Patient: sex M, age 50
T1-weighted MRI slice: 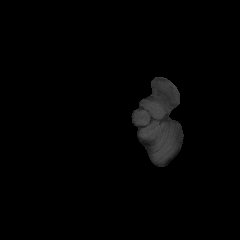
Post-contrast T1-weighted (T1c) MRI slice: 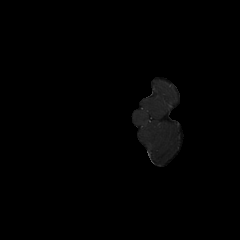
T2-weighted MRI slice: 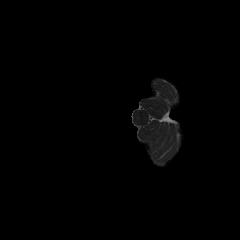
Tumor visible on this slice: no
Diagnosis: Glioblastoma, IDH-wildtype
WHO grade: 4